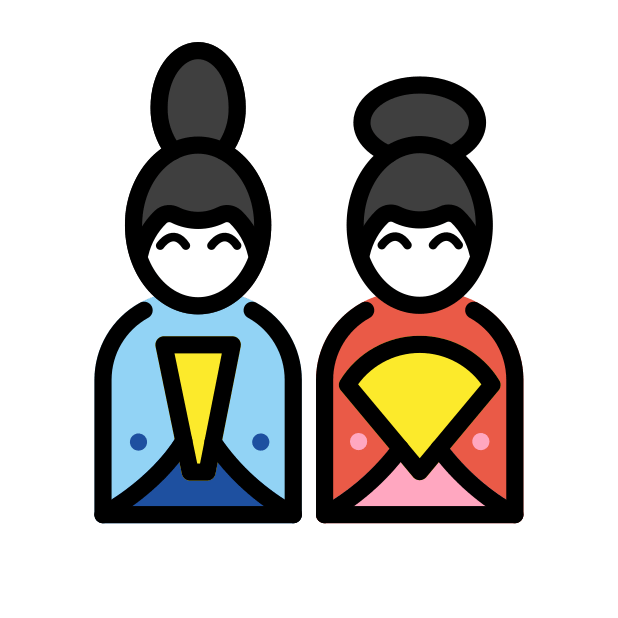
Emoji: 🎎
Name: japanese dolls
Unicode: 0x1f38e